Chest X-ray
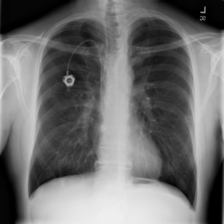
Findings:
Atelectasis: negative
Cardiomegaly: negative
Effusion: negative
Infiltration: negative
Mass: negative
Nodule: negative
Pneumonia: negative
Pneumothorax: negative
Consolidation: negative
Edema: negative
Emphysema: negative
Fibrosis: negative
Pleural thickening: negative
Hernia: negative